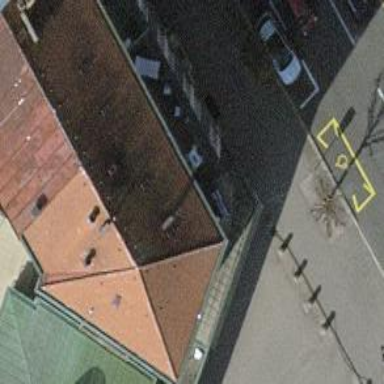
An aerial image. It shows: Café.